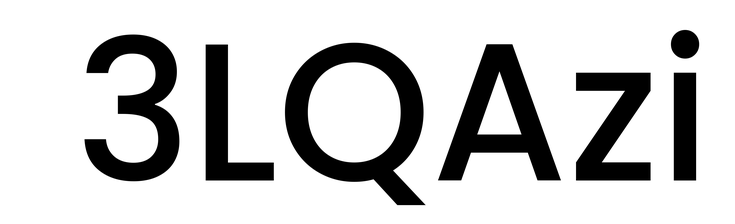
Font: Poppins-Medium